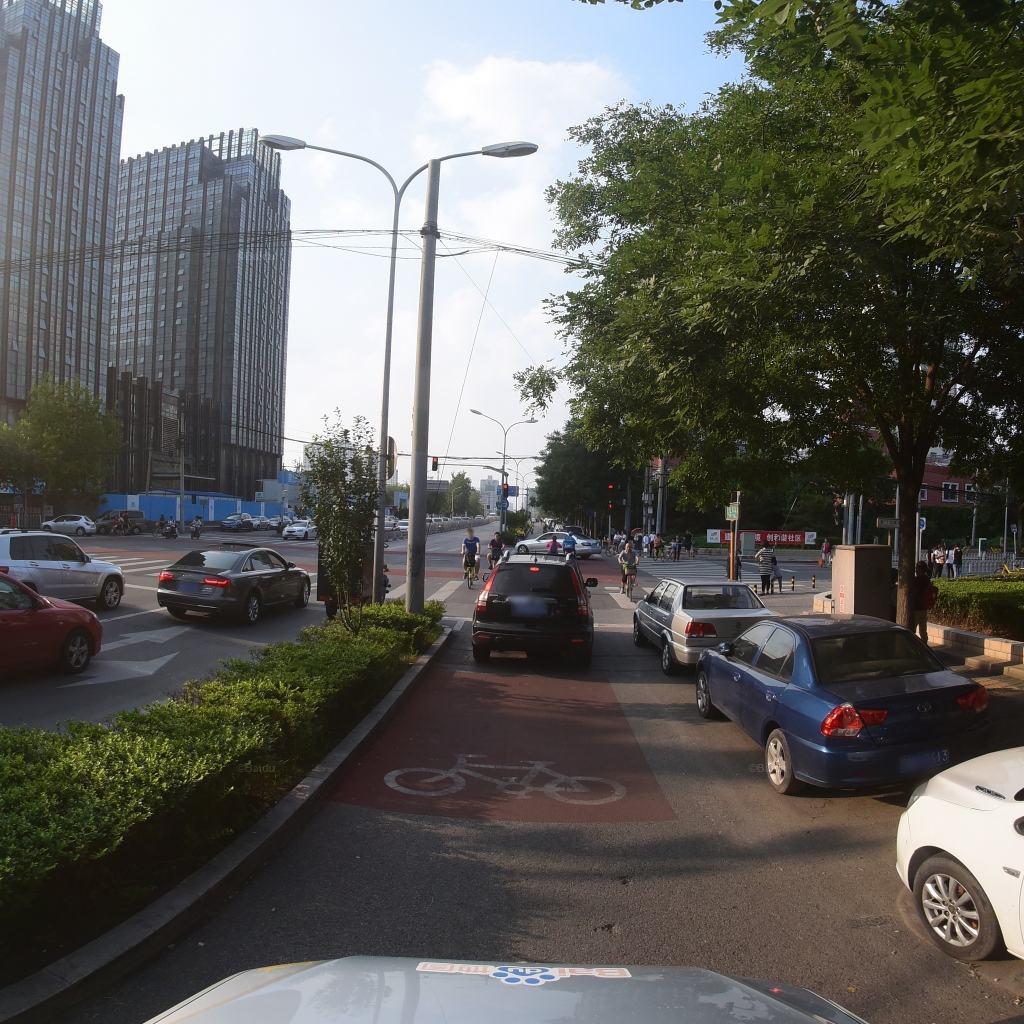
Region: Fengtai
Road damage annotations: pothole, pothole